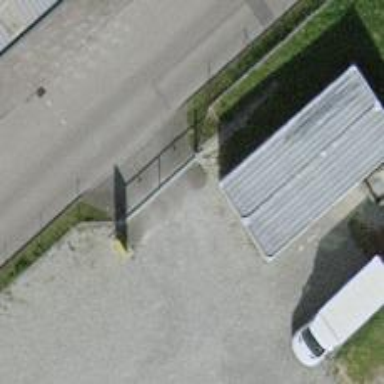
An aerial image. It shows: Gate.